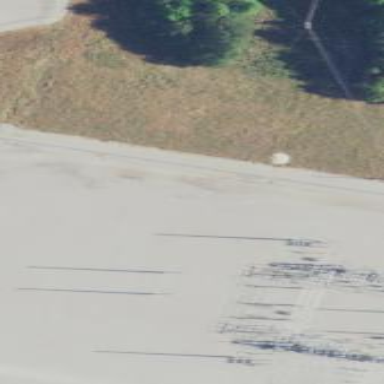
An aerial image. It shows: Substation for switching with surrounding fence.